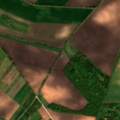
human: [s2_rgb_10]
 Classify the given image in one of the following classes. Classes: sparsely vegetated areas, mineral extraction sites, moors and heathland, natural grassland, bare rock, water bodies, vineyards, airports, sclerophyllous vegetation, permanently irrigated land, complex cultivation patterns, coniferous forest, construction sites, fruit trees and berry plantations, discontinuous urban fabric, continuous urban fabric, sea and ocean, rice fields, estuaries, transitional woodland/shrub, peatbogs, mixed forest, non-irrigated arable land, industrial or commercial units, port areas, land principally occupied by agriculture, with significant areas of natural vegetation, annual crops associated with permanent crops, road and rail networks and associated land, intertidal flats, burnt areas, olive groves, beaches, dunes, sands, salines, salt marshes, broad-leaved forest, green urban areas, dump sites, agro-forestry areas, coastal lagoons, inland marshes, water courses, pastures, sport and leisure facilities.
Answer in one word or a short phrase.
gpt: non-irrigated arable land, land principally occupied by agriculture, with significant areas of natural vegetation